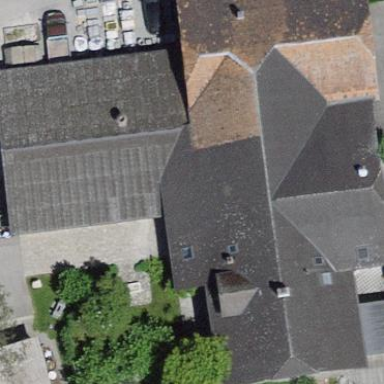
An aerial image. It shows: Farm building.